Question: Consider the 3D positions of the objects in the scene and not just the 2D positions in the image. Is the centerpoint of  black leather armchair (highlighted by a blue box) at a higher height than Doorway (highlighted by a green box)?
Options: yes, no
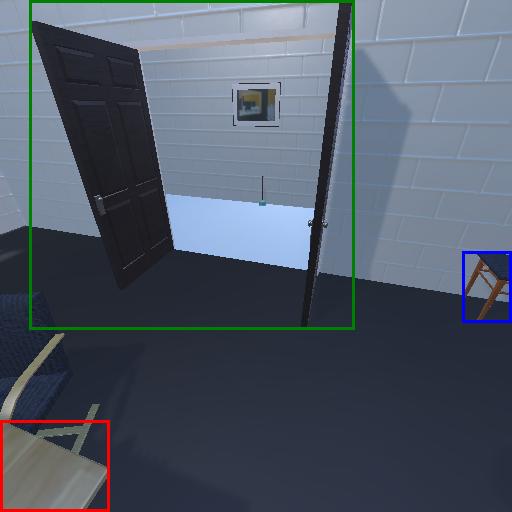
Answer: yes